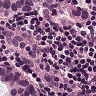
Metastatic tissue present: yes